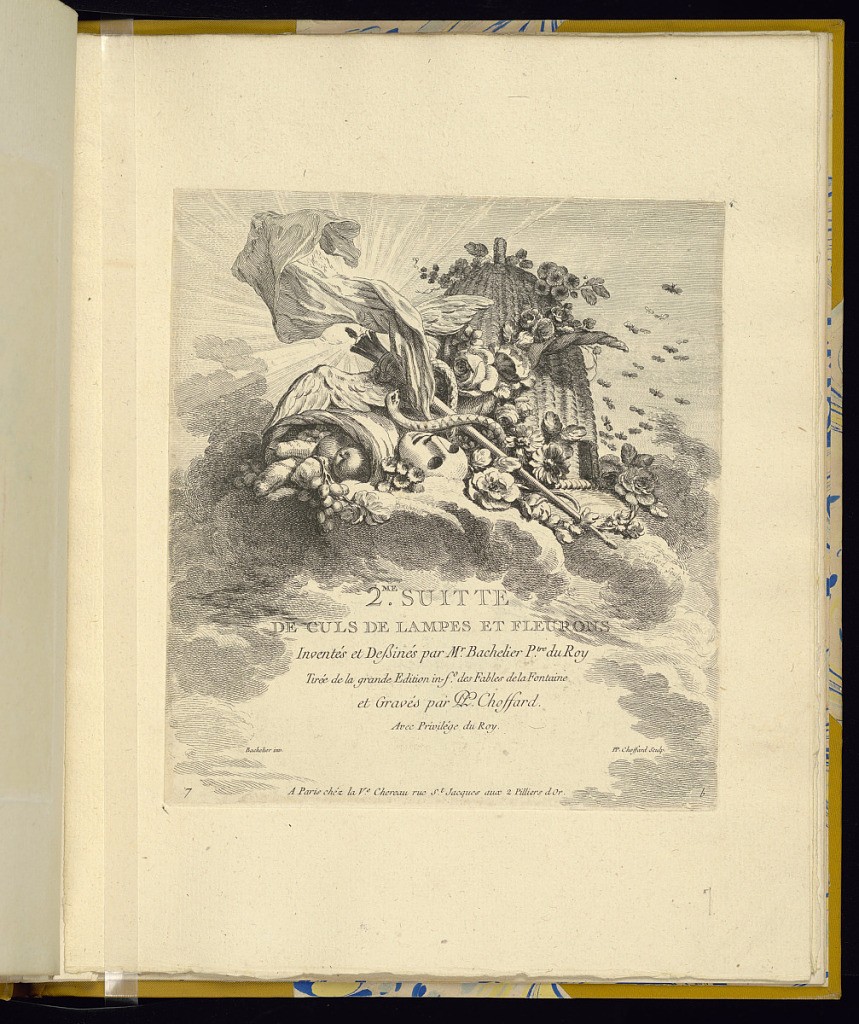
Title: Title Page
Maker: Jean-Jacques Bachelier, French, 1724 - 1806
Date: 1762
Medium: Etching on laid paper
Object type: Print
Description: Title page for the second series of six plates of tailpieces and fleurons originally designed for the 1755-1759 four-volume edition of the Fables de La Fontaine. In the upper section, a beehive with bees, a caduceus (winged staff with intertwined snakes), a basket of fruit, a mask, and a flowing textile, with flowers and leaves sit amongst clouds with sunrays in the background. The title is lettered in the lower half of the plate with clouds surrounding it. The plate is signed and numbered.